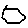
Label: hexagon